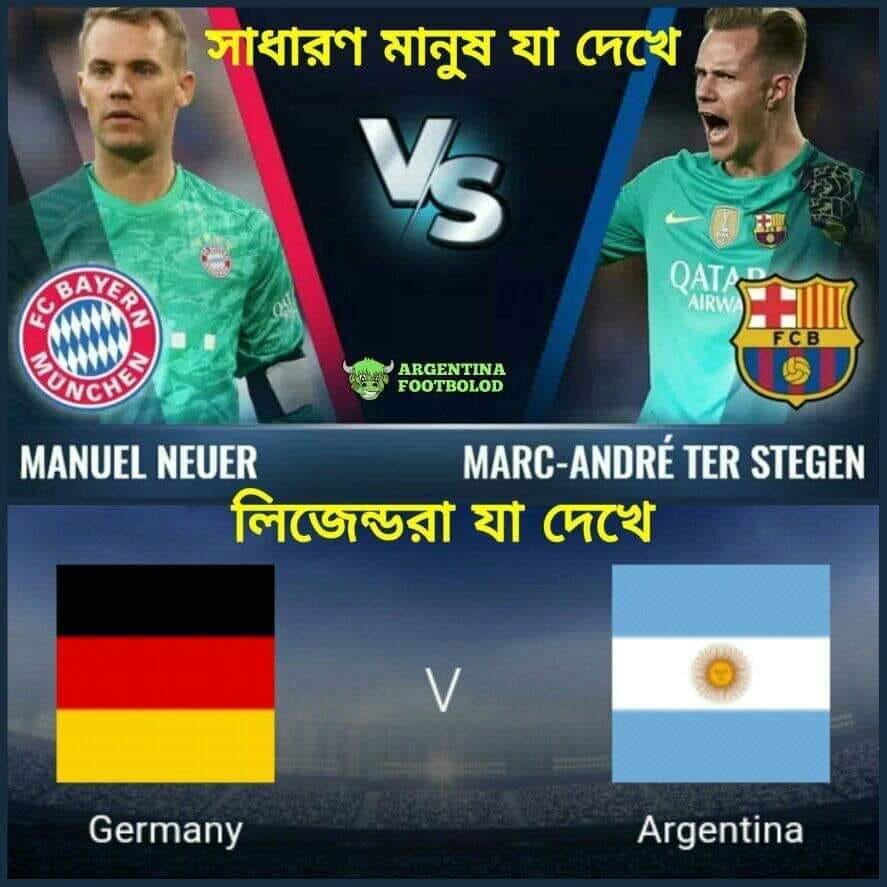
Caption: সাধারণ মানুষ যা দেখে  MANUEL NEUER   VS   MARC-ANDRE TER STEGAN    লিজেন্ডরা যা দেখে     Germany   V   Argentina
Label: non-hate